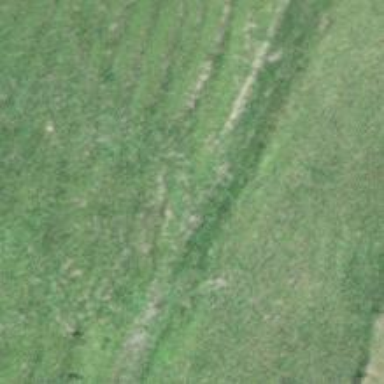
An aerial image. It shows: Track with very rough surface.